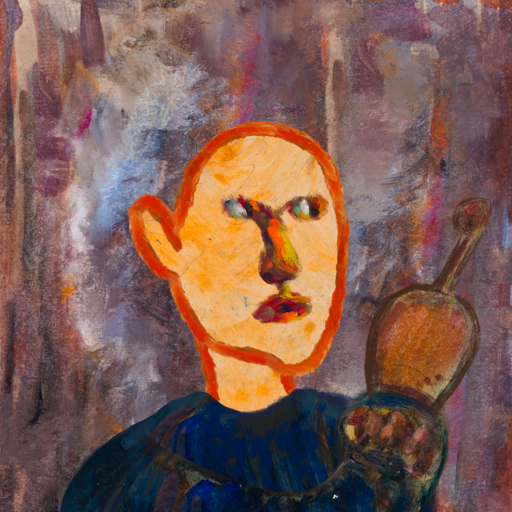
Background: Hypocrite, Head And Neck Side: Experience, Face Side: An_Impression, Bust: Pipe, Hair Side: Blank, Head Accessory: Blank, Second Necklace: Blank, Necklace: Blank, Baby: Blank